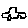
Label: car